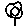
Label: flower